Current action and preconditions to check: path_clear

Your task: For each precondition in the list above, predict whether it will hold at this action.

Consider the current scene as observed from the mobile robot's camera, and analyze the predicted future states of all dynamic agents (e.g., people, animals, vehicles, or any moving entities) within the NEXT SECOND.

IMPORTANT: Only answer "very likely" if you are absolutely certain—based on strong, clear evidence—that a dynamic agent will violate the precondition in the predicted future state. Do NOT answer "very likely" for unlikely, ambiguous, or low-probability risks.

Ask yourself for each precondition: Is there a high probability, with clear and convincing evidence, that the predicted future states of any dynamic agent will interfere with the predicted future state of the currently executing action within the NEXT SECOND, causing that precondition to fail?

Assess the risk level based on these predictions. Use "likely" or "very likely" if motions create a clear risk of interference.

Use "neutral" or "improbable" if agents are nearby but their predicted paths are clearly diverging or non-conflicting.

Failure Risk Categories: "very improbable", "improbable", "neutral", "likely", "very likely"

Answer Format: Output ONLY the probability_of_failure value from these categories: "very improbable", "improbable", "neutral", "likely", "very likely"

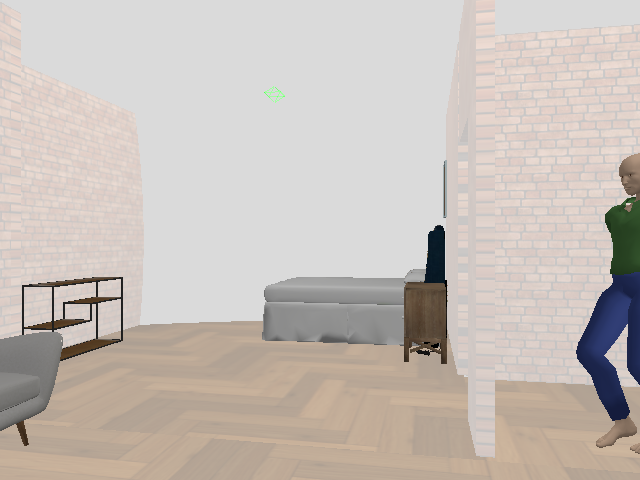

Answer: neutral